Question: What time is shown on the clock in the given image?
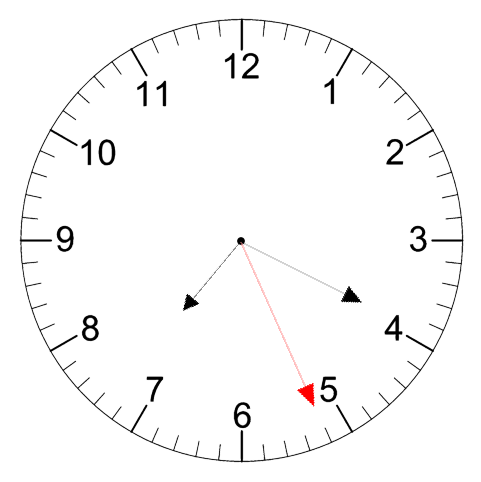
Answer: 07:19:26